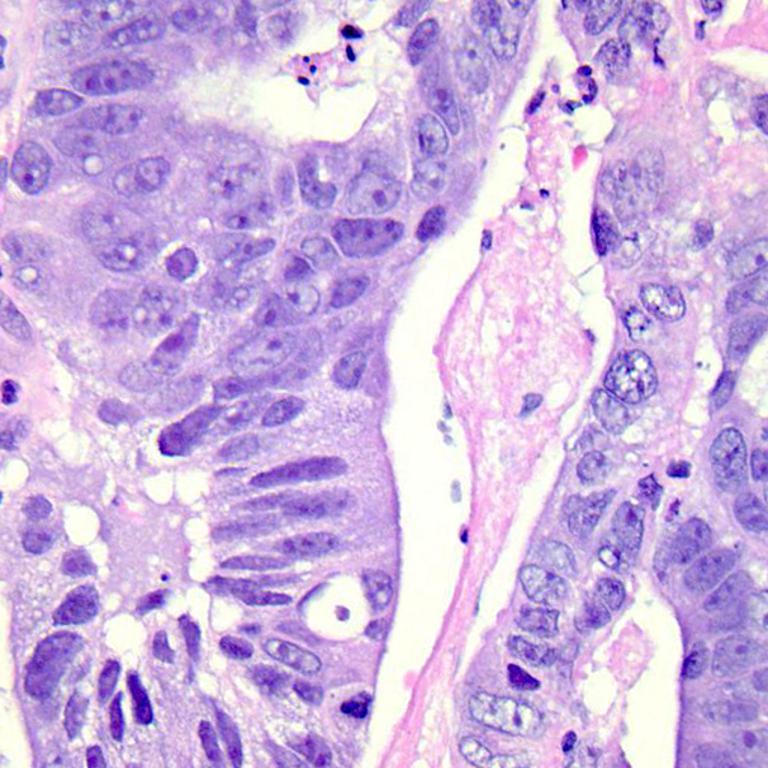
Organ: colon
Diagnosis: adenocarcinomas